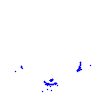
Particle: pion